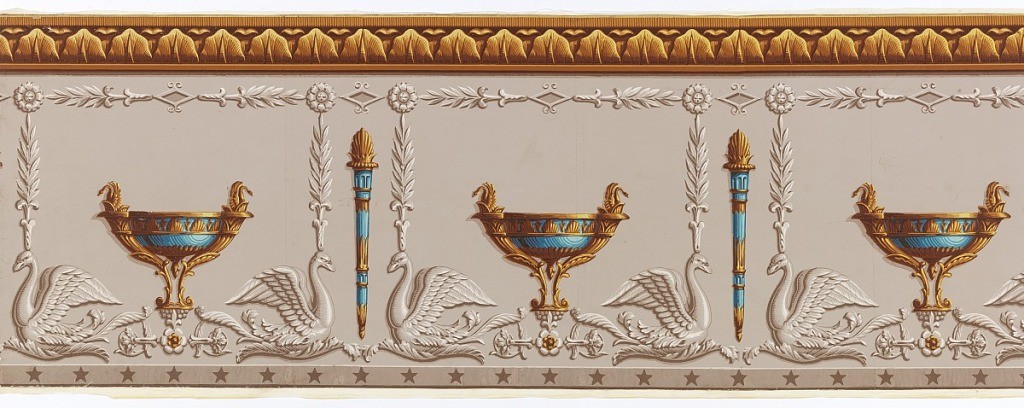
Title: Frieze
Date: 1810–20
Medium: Block printed on handmade paper
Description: Empire-style frieze. Pale gray ground with affronted grisaille swans amidst foliage, represented as if in relief. At top, border, illusionistically shaded border simulating architectural ornament, in ochers and yellow, of stylized, simplified acanthus leaves. Frieze dominated by bright blue cylix-shaped vases with ocher and yellow ornament which alternate, between grisaille swans, with blue, yellow and ocher flambeau. At bottom, medium gray band with darker gray five-pointed stars.